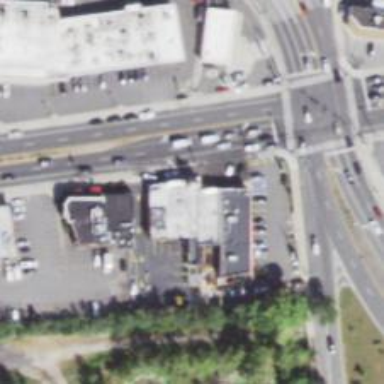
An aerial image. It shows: Convenience shop.